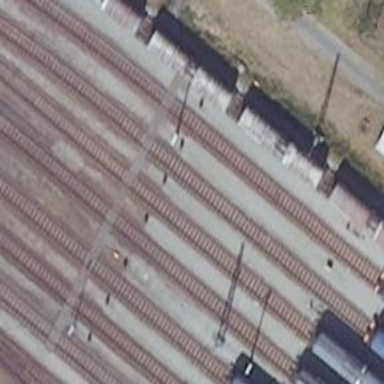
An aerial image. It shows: Railway signal.